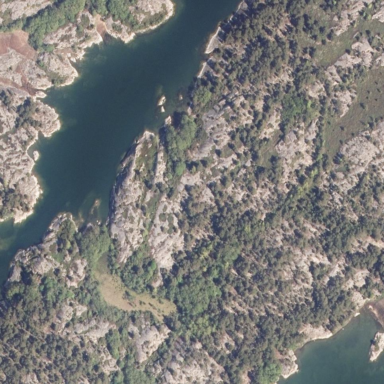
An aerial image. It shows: Landscape dominated by bare rock.